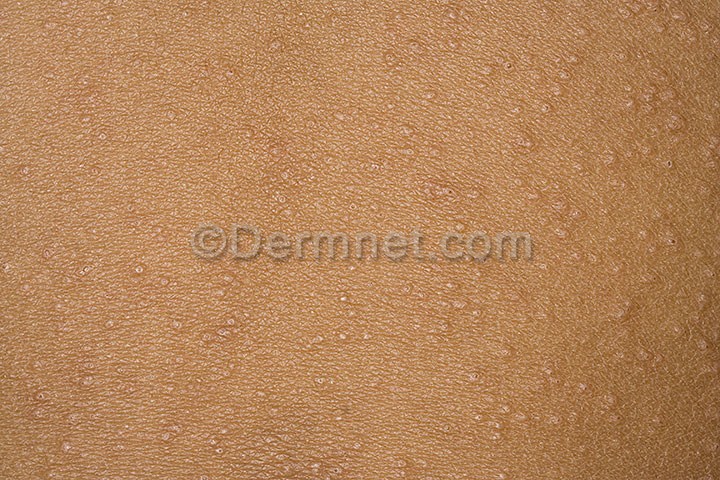
Disease: Exanthems and Drug Eruptions